Question: When I deploy my application in VS2010, I see two options: and . Why are there two options? What is the advantage of using over ?

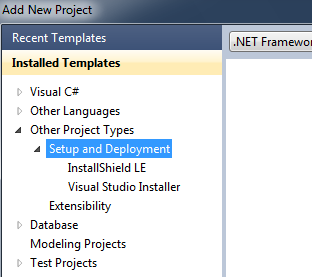
Answer: These are just default tools that can help you create simple installers for your applications. Most difference are UI related, there's not much functionality in either of them.
If you want to choose a setup authoring tool, take a look at these threads:
- <URL>
There are lots of threads like this which mention free and commercial setup authoring tools.
Basically, if you want a simple installer, you can use Visual Studio setup or InstallShield LE. If you want more advanced features, you need to find a different setup authoring tool that fits your needs.